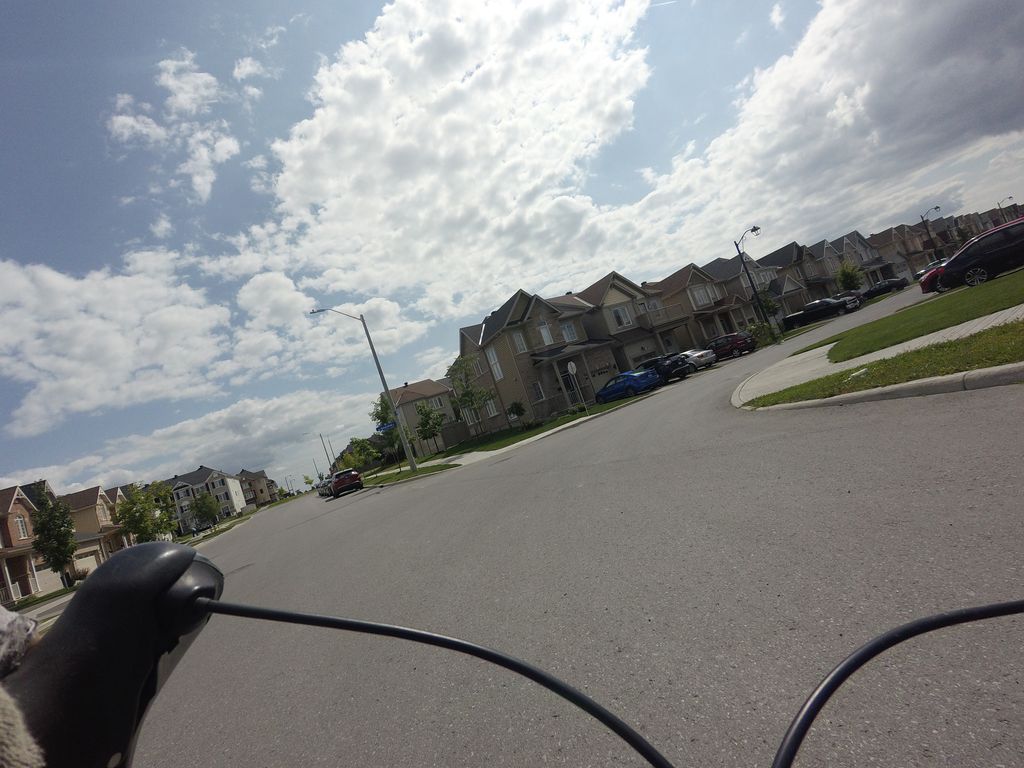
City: ottawa-gatineau